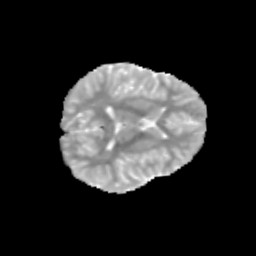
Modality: MD
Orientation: axial
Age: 9
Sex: male
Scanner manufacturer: siemens
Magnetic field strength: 3 T
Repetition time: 3.8 s
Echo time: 0.07 s